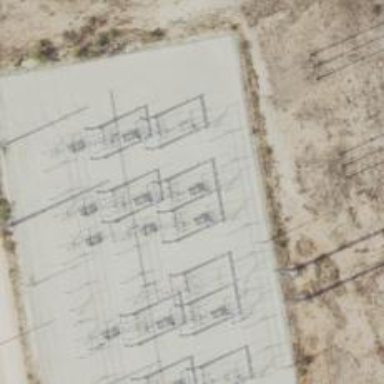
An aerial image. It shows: Switch for power supply.